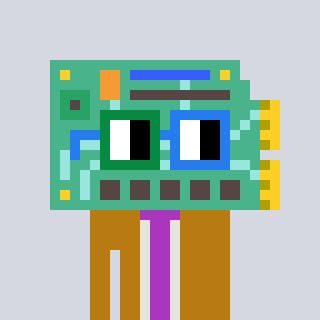
a pixel art character with square green and blue glasses, a chipboard-shaped head and a gold-colored body on a cool background